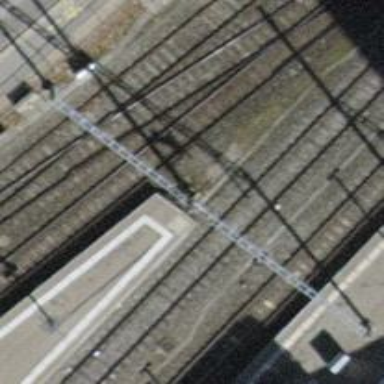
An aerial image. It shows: Main railway line with electrified contact lines. It includes siding for servicing.